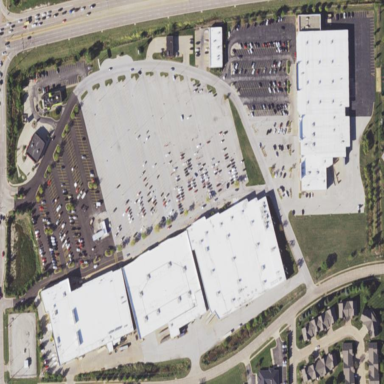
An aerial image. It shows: Retail area.